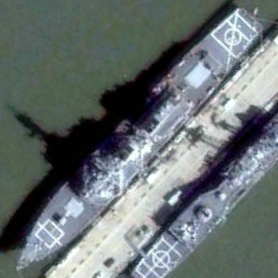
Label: destroyer